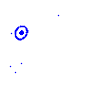
Particle: electron